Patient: sex M, age 81
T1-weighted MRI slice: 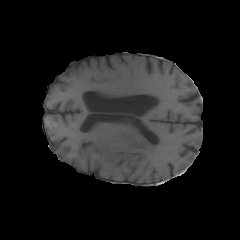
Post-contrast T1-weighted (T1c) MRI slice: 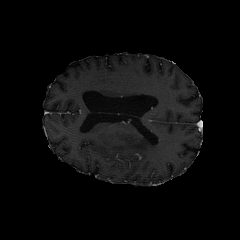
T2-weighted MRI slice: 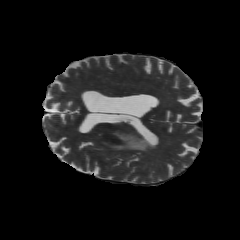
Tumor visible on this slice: yes
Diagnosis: Glioblastoma, IDH-wildtype
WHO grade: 4